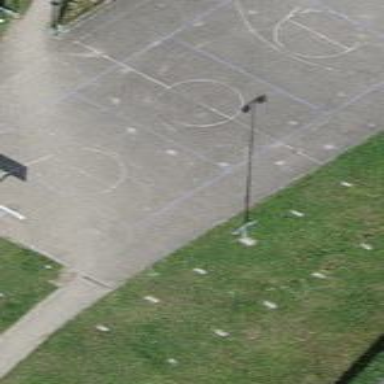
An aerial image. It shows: Basketball court with asphalt surface.